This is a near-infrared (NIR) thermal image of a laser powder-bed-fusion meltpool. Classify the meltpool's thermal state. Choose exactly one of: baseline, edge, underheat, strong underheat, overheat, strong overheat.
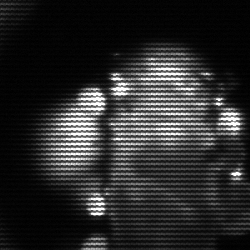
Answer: strong underheat